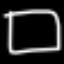
Label: square